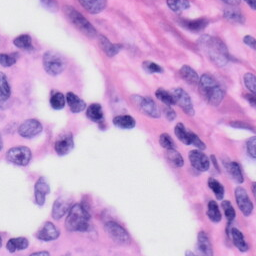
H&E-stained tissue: Skin